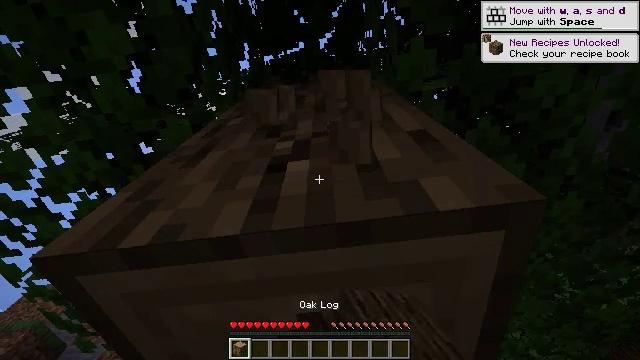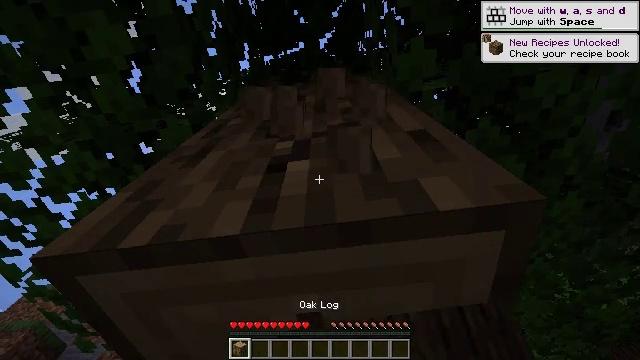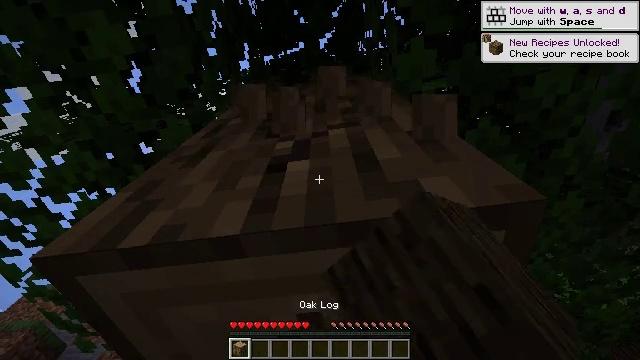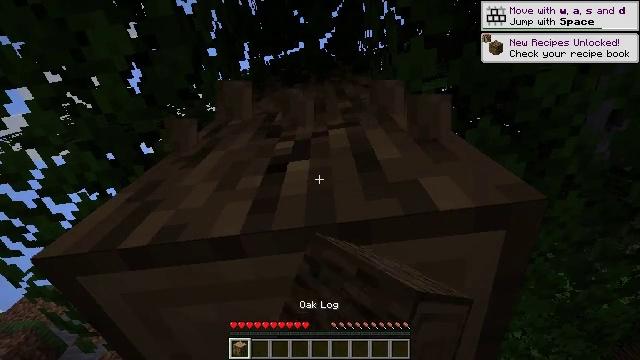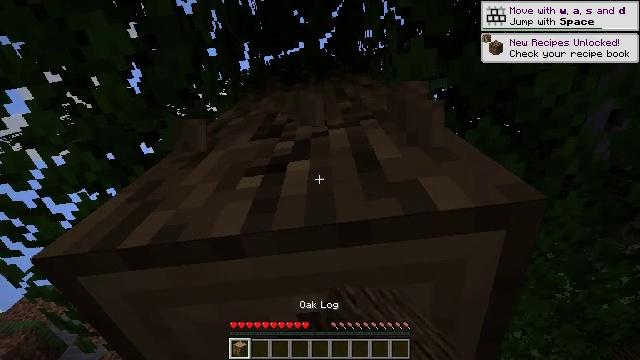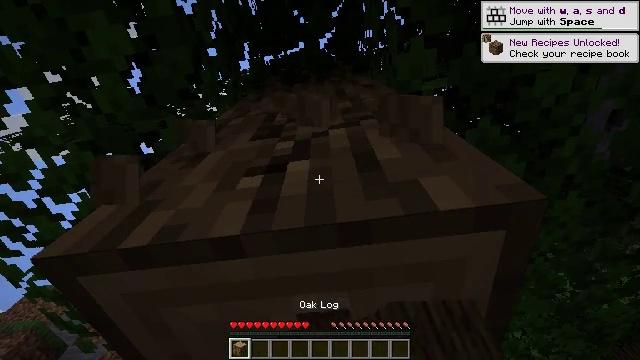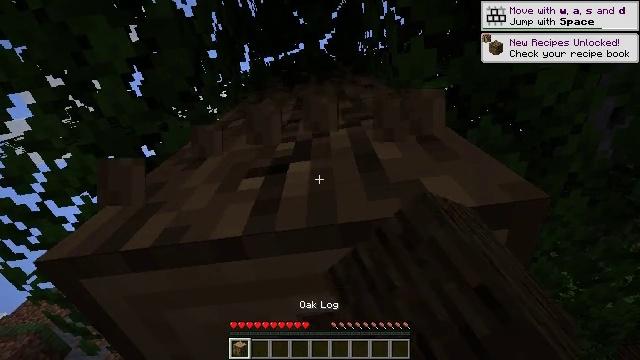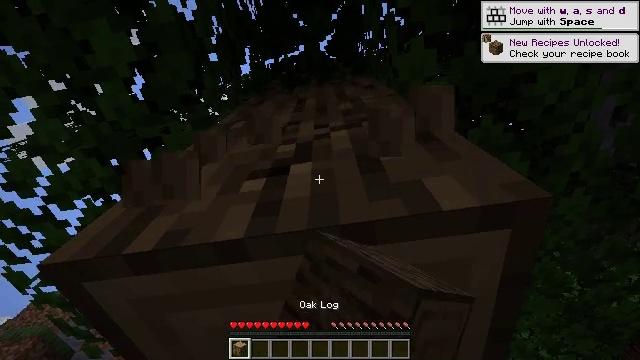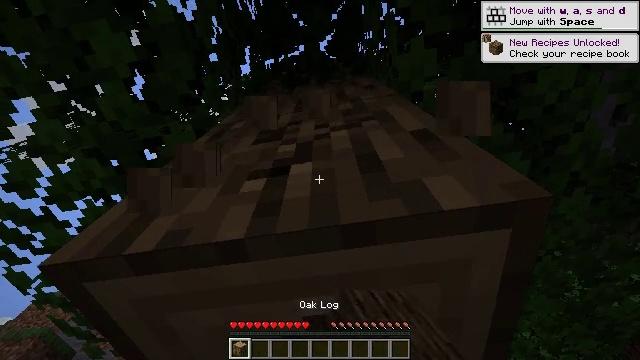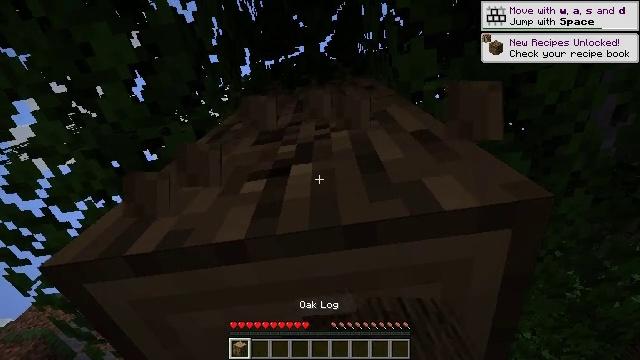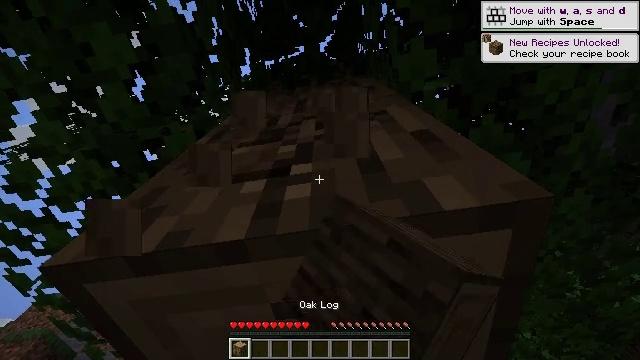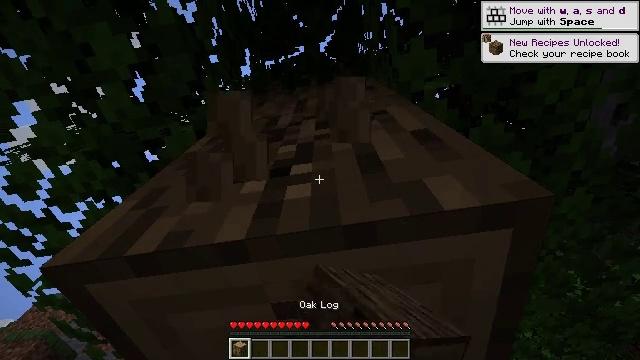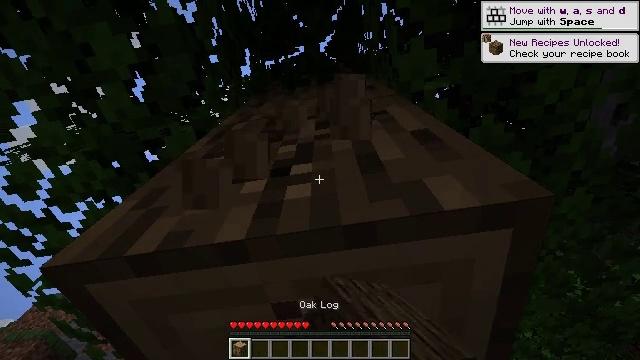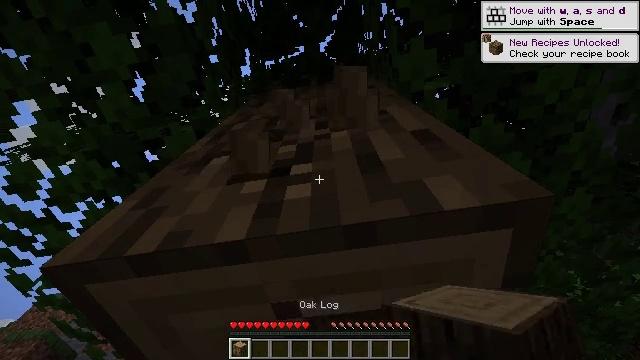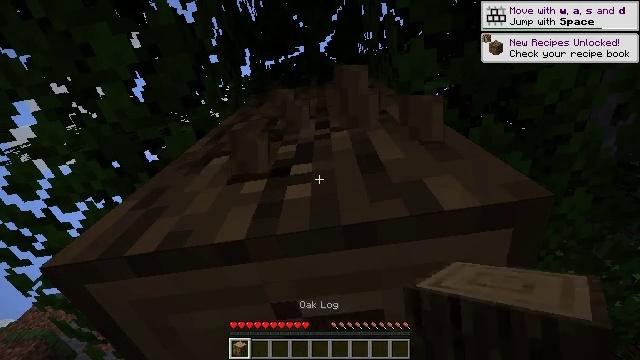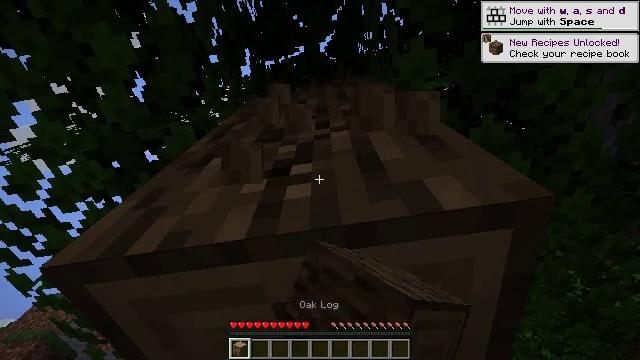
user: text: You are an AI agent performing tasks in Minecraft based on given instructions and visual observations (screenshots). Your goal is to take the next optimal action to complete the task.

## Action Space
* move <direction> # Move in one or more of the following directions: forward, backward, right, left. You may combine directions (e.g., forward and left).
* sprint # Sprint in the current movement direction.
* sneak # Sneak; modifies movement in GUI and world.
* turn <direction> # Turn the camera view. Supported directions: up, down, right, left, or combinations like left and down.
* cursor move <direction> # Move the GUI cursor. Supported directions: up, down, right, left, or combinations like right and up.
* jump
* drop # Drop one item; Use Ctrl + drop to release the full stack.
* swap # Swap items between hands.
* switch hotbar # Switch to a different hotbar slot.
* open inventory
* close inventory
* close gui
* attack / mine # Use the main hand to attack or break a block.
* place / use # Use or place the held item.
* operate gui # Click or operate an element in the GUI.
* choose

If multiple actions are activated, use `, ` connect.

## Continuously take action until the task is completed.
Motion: motion action
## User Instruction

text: Collect oak log for crafting.
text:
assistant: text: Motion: attack / mine
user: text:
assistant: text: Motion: attack / mine
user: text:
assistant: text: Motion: attack / mine
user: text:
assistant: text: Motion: attack / mine
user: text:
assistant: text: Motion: attack / mine
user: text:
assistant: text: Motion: attack / mine
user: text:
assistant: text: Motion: attack / mine
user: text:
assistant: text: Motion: attack / mine
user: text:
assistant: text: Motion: attack / mine
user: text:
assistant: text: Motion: attack / mine
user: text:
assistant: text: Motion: attack / mine
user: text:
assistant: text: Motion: attack / mine
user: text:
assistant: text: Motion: attack / mine
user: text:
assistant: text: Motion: attack / mine
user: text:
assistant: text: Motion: attack / mine
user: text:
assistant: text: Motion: attack / mine
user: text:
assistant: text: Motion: attack / mine
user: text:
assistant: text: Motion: attack / mine
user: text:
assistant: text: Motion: attack / mine
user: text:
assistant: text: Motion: attack / mine
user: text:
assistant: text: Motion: attack / mine
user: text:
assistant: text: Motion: attack / mine
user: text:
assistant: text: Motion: attack / mine
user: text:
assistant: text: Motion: attack / mine
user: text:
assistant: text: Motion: attack / mine
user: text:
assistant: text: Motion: attack / mine
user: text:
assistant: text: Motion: attack / mine
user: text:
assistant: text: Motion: attack / mine
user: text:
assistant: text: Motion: attack / mine
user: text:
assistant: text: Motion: attack / mine